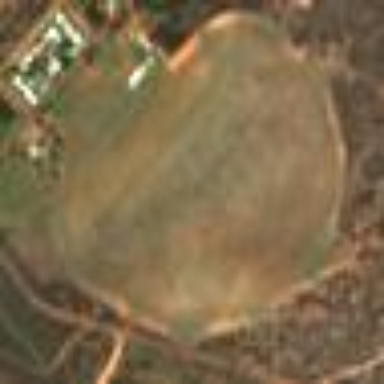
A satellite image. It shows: Horse racing pitch used for leisure activities.